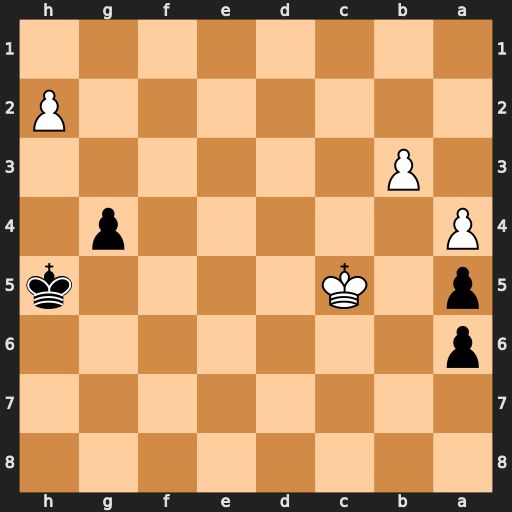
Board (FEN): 8/8/p7/p1K4k/P5p1/1P6/7P/8
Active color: b
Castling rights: -
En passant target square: -
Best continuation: Kh4 Kb6 Kh3 Kxa5 Kxh2 b4 g3